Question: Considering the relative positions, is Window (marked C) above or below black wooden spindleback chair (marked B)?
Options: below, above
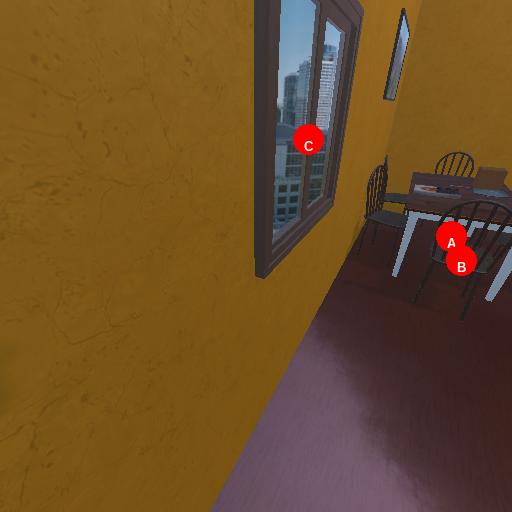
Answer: below